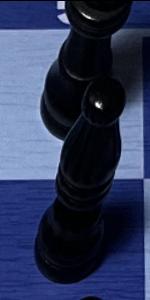
Label: Bishop_Black